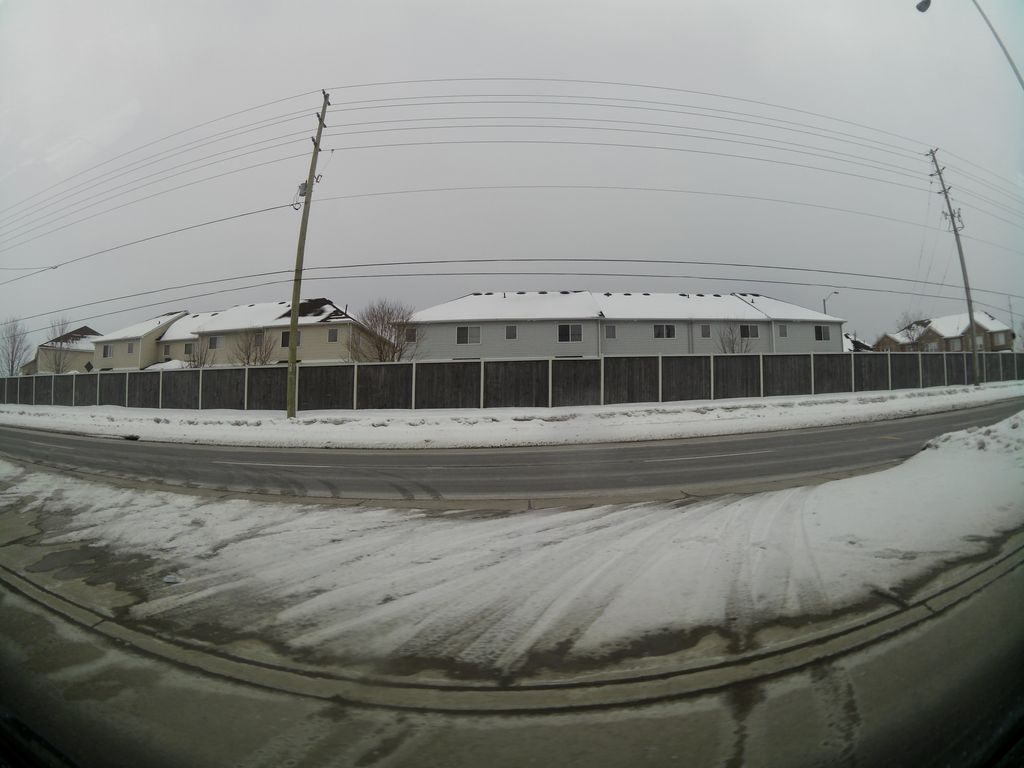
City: ottawa-gatineau